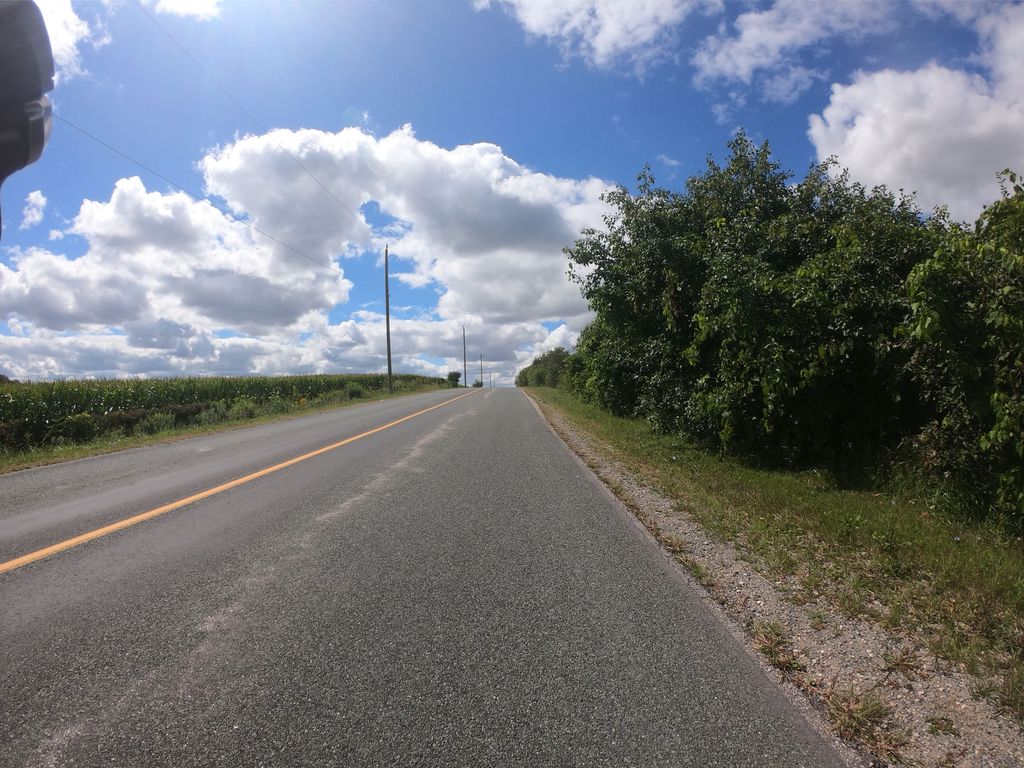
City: kitchener-waterloo